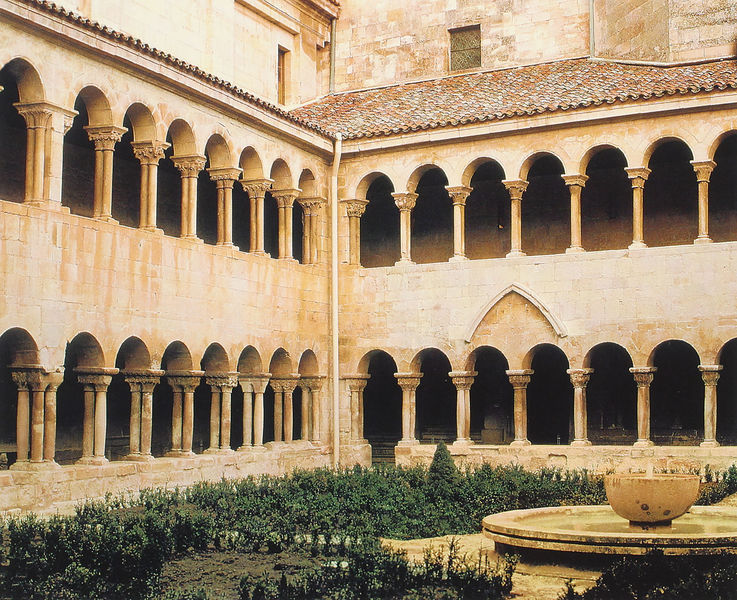
Titel: S. Domingo de Silos
Standort: Burgos (EU - E)
Schlagwörter: wasser, grün, braun, fenster, licht, säule, säulen, tür, dach, gebäude, haus, architektur, schale, stein, büsche, kirche, pflanze, pflanzen, brunnen, dachziegel, rund, garten, springbrunnen, spanien, bogen, türen, mauer, hof, galerie, foto, fotografie, photographie, bögen, gang, innenhof, loggia, kloster, becken, arkaden, photo, villa, doppelsäulen, sandstein, mauern, romanik, beete, klostergarten, mönche, etagen, planzen, grü, bepflanzung, osmanisch, brunne, gallerie, kreuzgang, romanisch, konvent, hecken, lichthof, fotogragie, stagen, kirchgarten, rote dachziegel, bundbögen